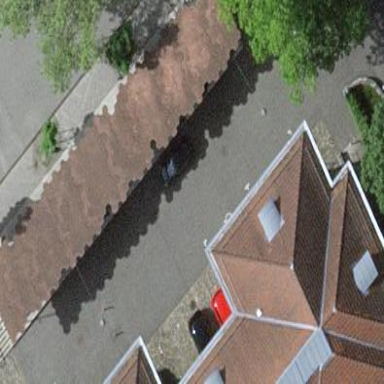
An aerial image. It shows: View of roof of building.